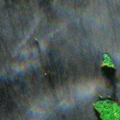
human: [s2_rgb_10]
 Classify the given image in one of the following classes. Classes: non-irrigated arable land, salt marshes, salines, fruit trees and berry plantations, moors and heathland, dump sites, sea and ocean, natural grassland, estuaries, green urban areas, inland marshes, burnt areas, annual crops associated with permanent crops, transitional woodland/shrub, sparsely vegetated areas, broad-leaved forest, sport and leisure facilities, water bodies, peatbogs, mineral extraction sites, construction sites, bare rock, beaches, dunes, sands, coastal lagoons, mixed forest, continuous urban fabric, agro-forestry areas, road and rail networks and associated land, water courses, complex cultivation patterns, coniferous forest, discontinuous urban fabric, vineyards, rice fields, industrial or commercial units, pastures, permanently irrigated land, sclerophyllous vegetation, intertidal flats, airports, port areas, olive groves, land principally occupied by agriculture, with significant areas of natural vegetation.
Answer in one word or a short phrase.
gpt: water bodies